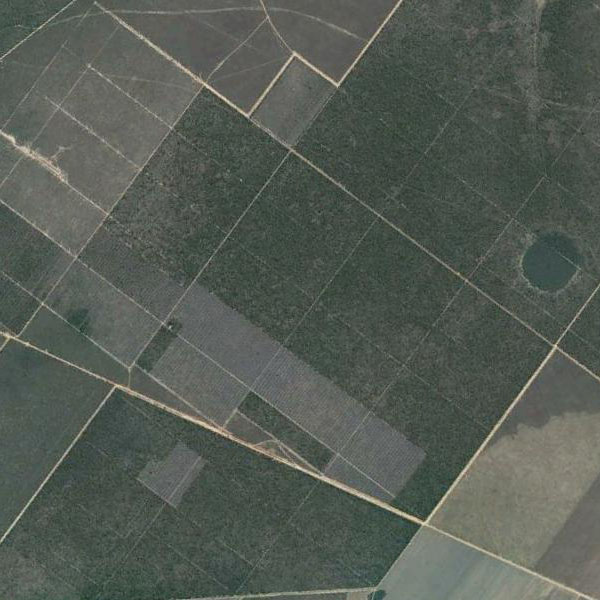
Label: Farmland